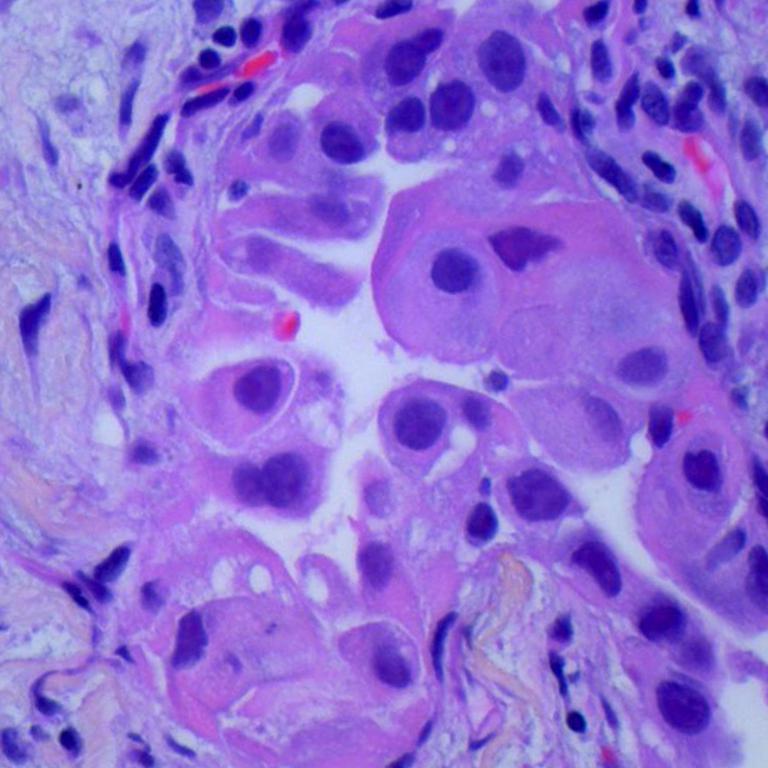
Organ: lung
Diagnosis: adenocarcinomas